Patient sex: M
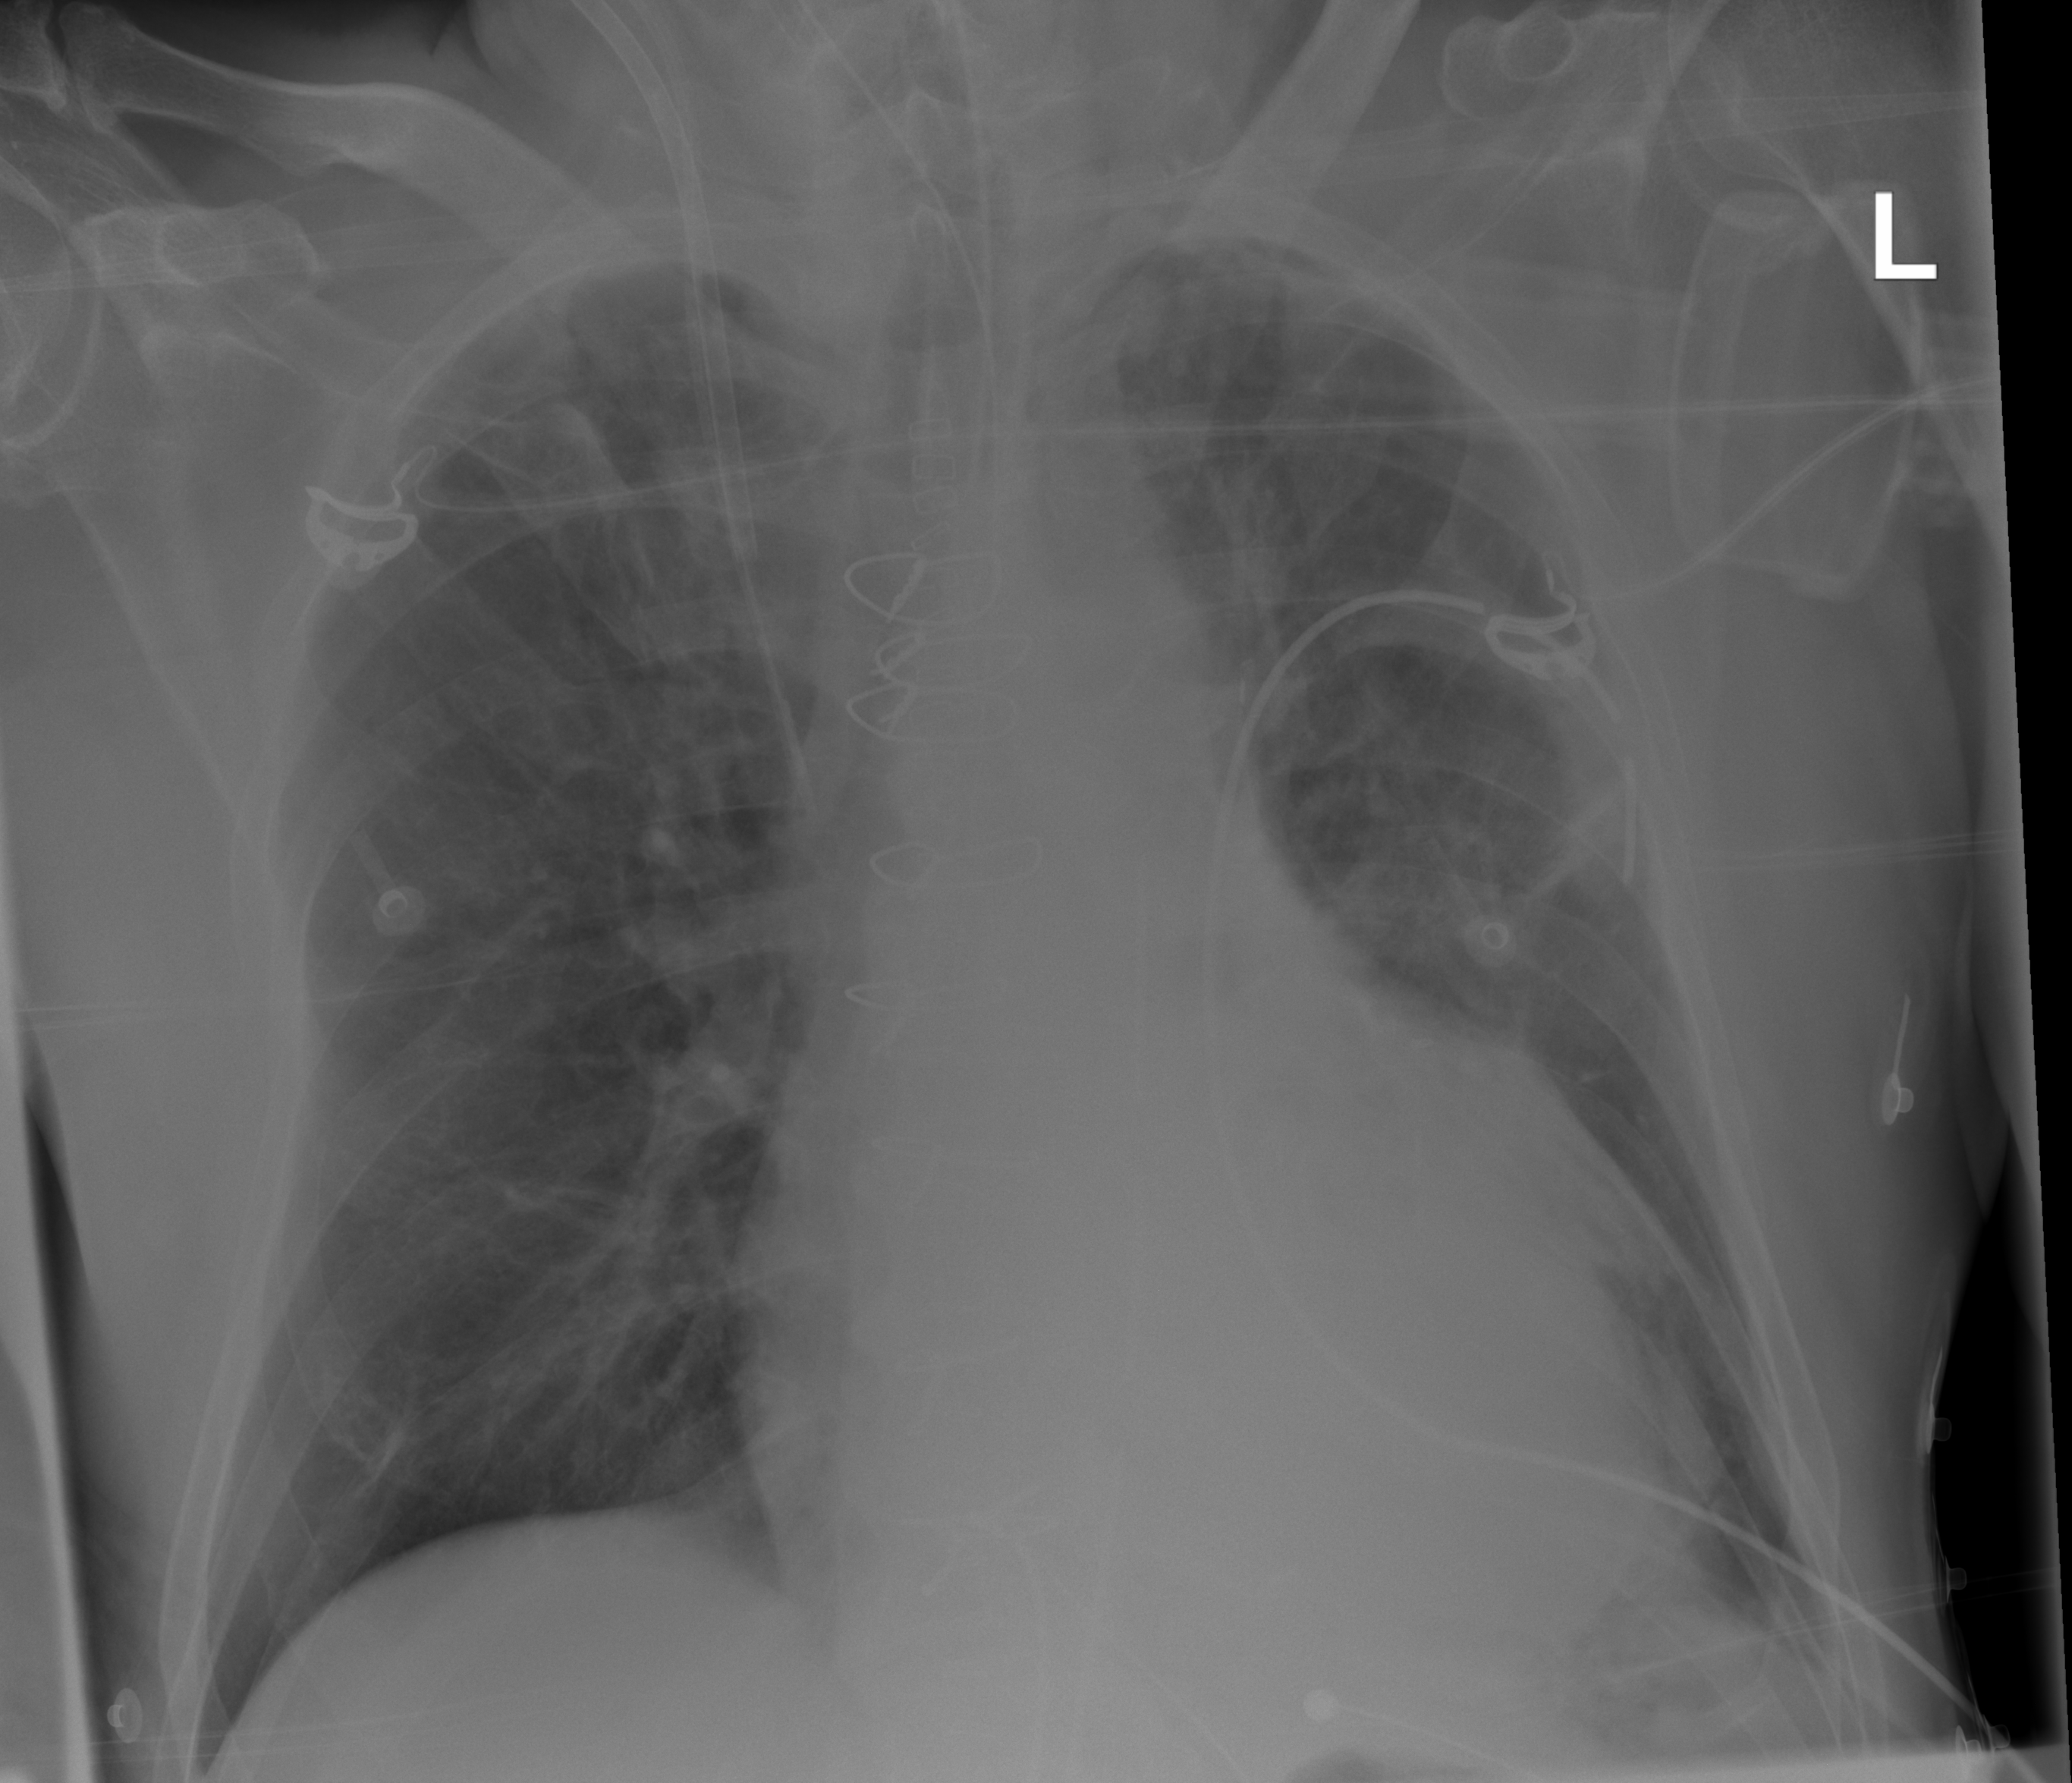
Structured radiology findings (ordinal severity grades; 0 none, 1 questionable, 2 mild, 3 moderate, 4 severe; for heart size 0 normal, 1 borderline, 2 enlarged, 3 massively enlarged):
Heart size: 1
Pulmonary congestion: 2
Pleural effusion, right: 0
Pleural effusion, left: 0
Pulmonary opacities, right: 0
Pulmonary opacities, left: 0
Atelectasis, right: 2
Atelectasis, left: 2